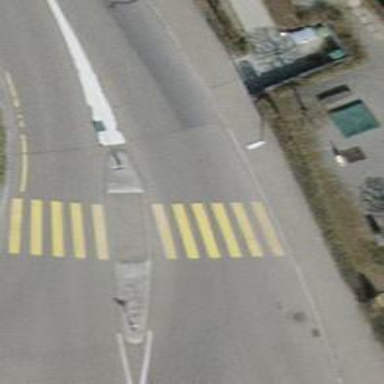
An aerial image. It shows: Marked zebra crossing with island in the middle.